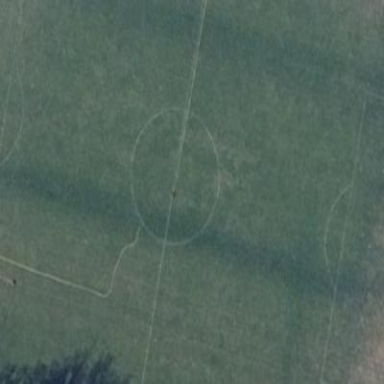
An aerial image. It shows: Soccer pitch for leisure land activities.